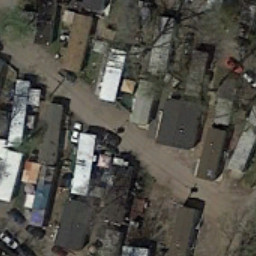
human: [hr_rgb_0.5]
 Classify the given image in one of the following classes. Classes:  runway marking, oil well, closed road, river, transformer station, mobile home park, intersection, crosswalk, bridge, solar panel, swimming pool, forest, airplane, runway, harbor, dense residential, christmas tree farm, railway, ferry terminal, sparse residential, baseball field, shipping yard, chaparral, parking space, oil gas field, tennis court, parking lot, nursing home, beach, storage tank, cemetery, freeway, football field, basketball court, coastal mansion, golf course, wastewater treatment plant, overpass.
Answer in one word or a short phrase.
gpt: mobile home park